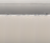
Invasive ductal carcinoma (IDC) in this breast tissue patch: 0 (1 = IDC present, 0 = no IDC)